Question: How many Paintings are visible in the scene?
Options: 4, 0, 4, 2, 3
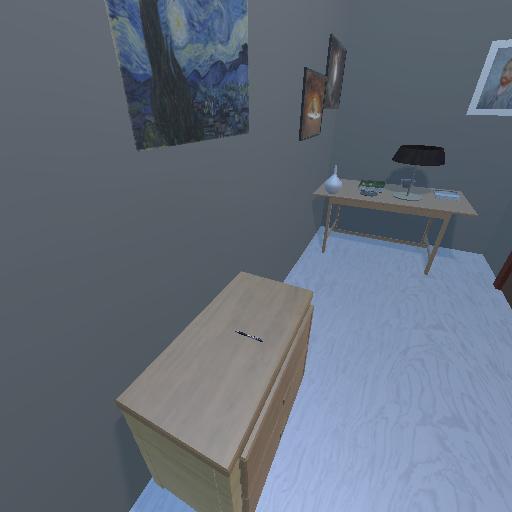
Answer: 4